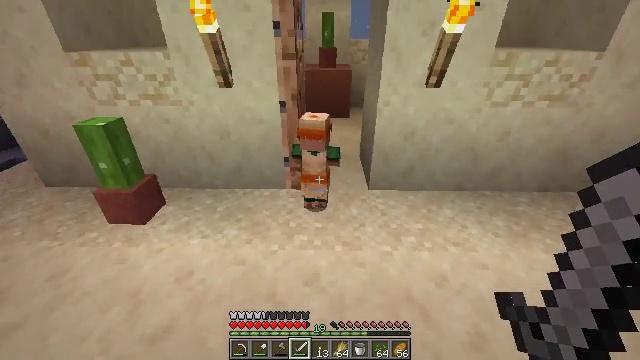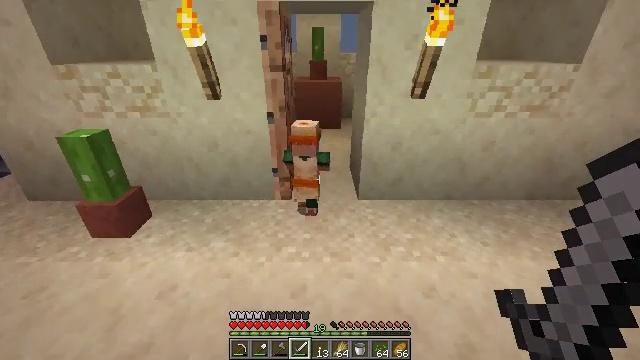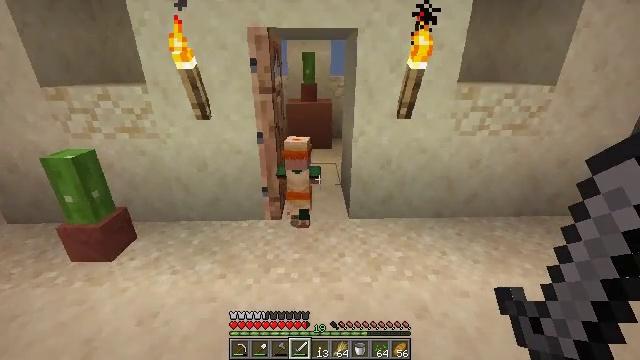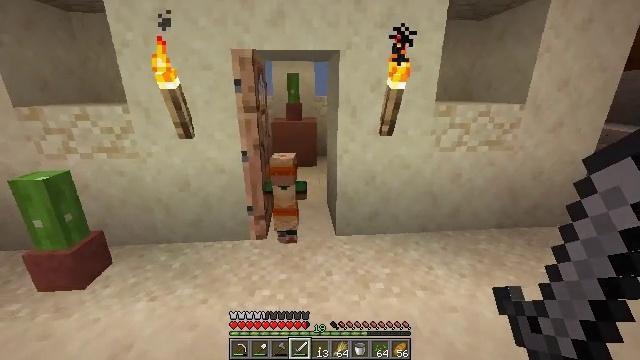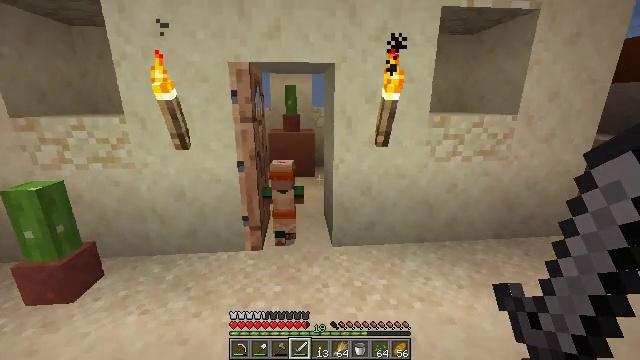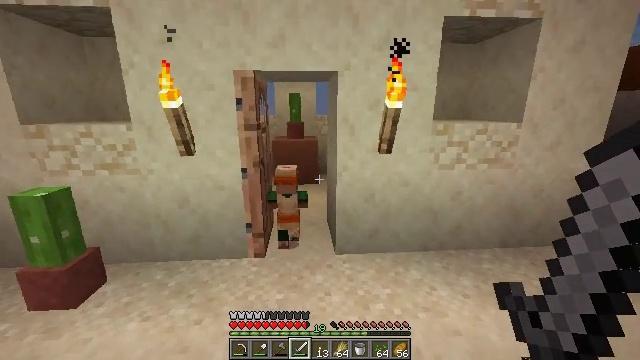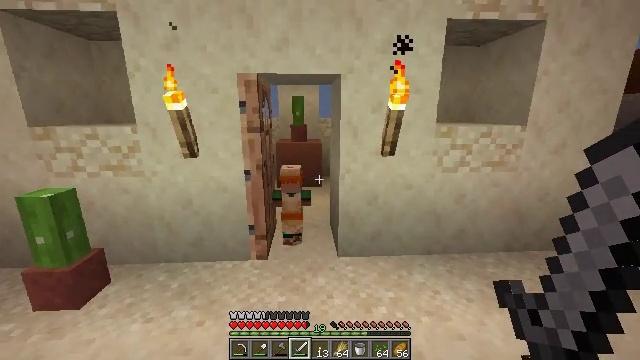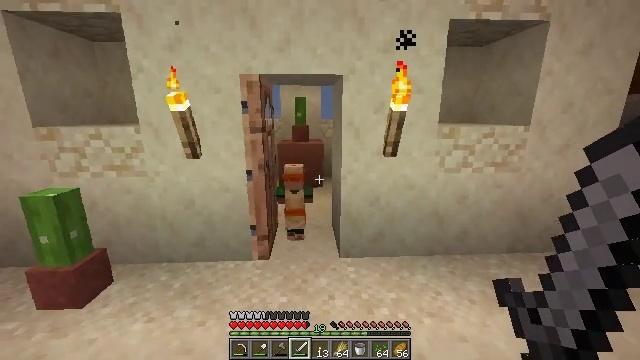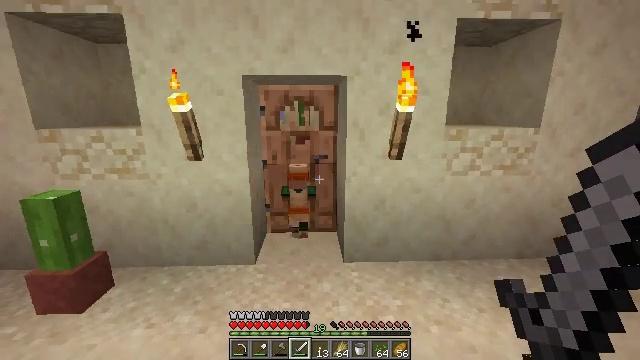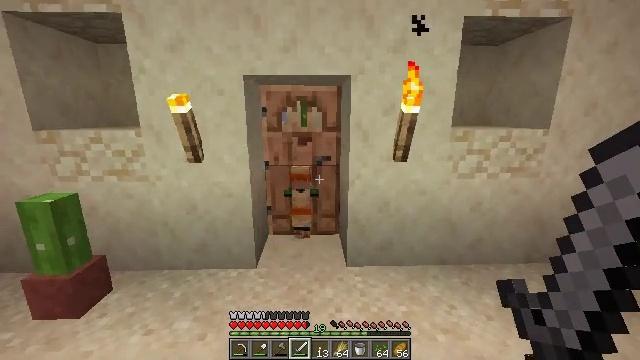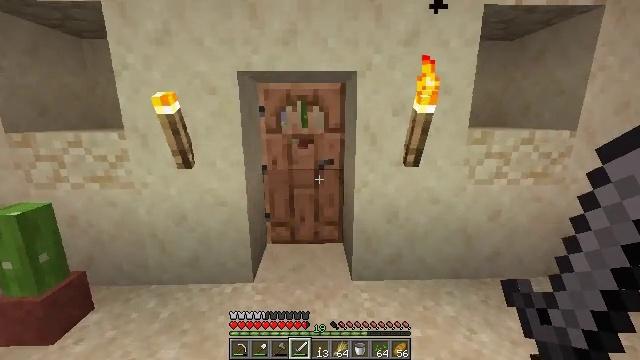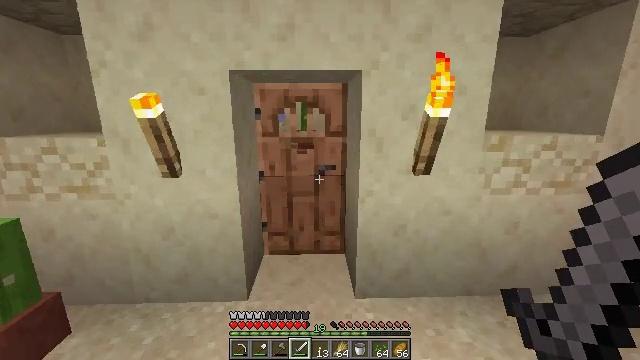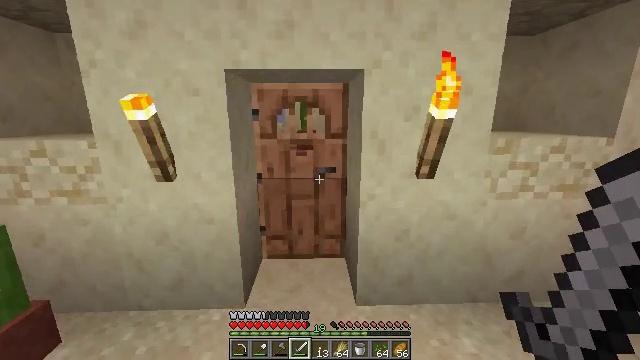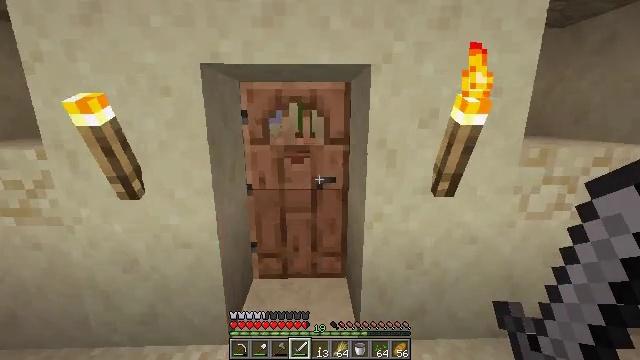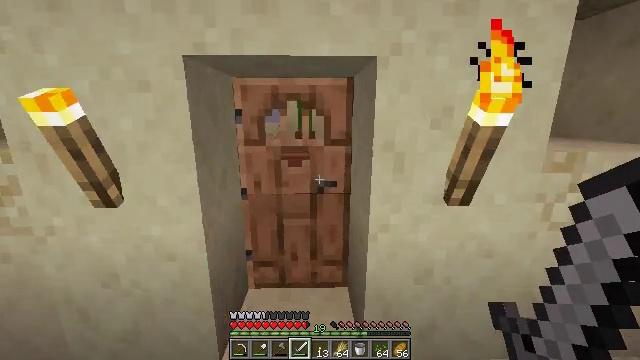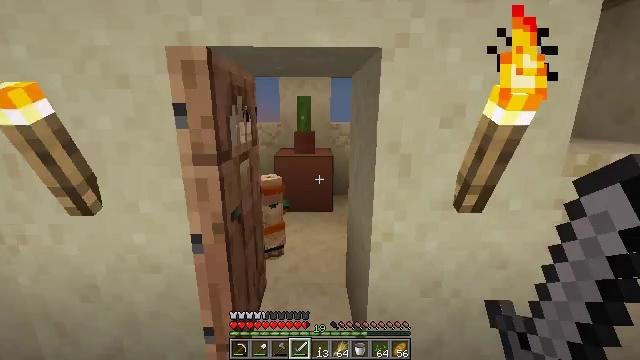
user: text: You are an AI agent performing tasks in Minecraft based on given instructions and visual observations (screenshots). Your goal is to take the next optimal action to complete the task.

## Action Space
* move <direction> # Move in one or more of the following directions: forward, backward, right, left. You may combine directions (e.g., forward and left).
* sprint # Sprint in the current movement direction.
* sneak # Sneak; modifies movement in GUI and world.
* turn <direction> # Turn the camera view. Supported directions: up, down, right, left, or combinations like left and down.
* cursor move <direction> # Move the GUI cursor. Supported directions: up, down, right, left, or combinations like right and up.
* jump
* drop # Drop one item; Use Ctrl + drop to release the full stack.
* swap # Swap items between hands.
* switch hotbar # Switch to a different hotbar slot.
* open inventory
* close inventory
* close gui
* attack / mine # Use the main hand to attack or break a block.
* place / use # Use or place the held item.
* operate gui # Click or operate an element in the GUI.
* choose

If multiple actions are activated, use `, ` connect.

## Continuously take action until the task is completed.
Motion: motion action
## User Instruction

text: drop lime bed
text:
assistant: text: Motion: turn right and up, attack / mine
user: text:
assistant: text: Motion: turn right and up, attack / mine
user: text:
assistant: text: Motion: turn right and up, attack / mine
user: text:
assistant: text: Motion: turn up, attack / mine
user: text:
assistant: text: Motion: turn up, attack / mine
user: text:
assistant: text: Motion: attack / mine
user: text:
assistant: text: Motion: attack / mine
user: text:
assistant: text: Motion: move forward, attack / mine
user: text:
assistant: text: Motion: move forward, attack / mine
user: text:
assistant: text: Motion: move forward, attack / mine
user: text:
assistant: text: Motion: move forward, attack / mine
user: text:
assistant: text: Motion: move forward, attack / mine
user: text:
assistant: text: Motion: move forward, attack / mine
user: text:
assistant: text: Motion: move forward, attack / mine
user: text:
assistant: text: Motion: move forward, attack / mine
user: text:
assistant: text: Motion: move forward, turn down, attack / mine
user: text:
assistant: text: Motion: move forward, turn down, attack / mine
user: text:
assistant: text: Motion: move forward, turn down, attack / mine
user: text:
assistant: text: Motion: move forward, attack / mine
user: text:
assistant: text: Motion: move forward, turn left, attack / mine
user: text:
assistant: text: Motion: attack / mine and use / place
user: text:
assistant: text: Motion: attack / mine and use / place
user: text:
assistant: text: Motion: attack / mine
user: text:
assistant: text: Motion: attack / mine
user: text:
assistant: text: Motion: attack / mine
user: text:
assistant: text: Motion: move forward, attack / mine
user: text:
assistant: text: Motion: move forward, attack / mine
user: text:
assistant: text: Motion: move forward, attack / mine
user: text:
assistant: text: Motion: move forward, attack / mine
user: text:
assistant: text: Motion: move forward, attack / mine